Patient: sex M, age 61
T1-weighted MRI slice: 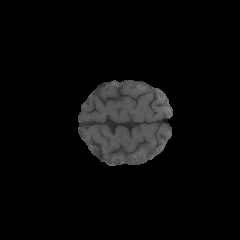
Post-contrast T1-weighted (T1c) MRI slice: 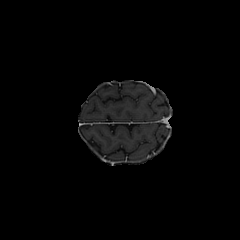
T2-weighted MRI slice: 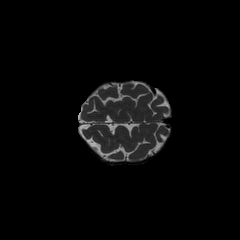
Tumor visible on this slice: no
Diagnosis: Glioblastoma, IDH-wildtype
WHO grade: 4